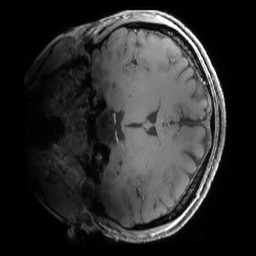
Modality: MP2RAGE
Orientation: coronal